Field crop: maize
Growth stage: 2
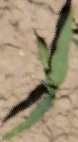
Species: maize